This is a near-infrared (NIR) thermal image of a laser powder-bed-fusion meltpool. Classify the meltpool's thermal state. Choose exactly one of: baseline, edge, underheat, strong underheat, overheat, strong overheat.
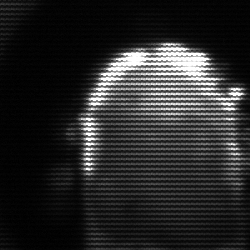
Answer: baseline